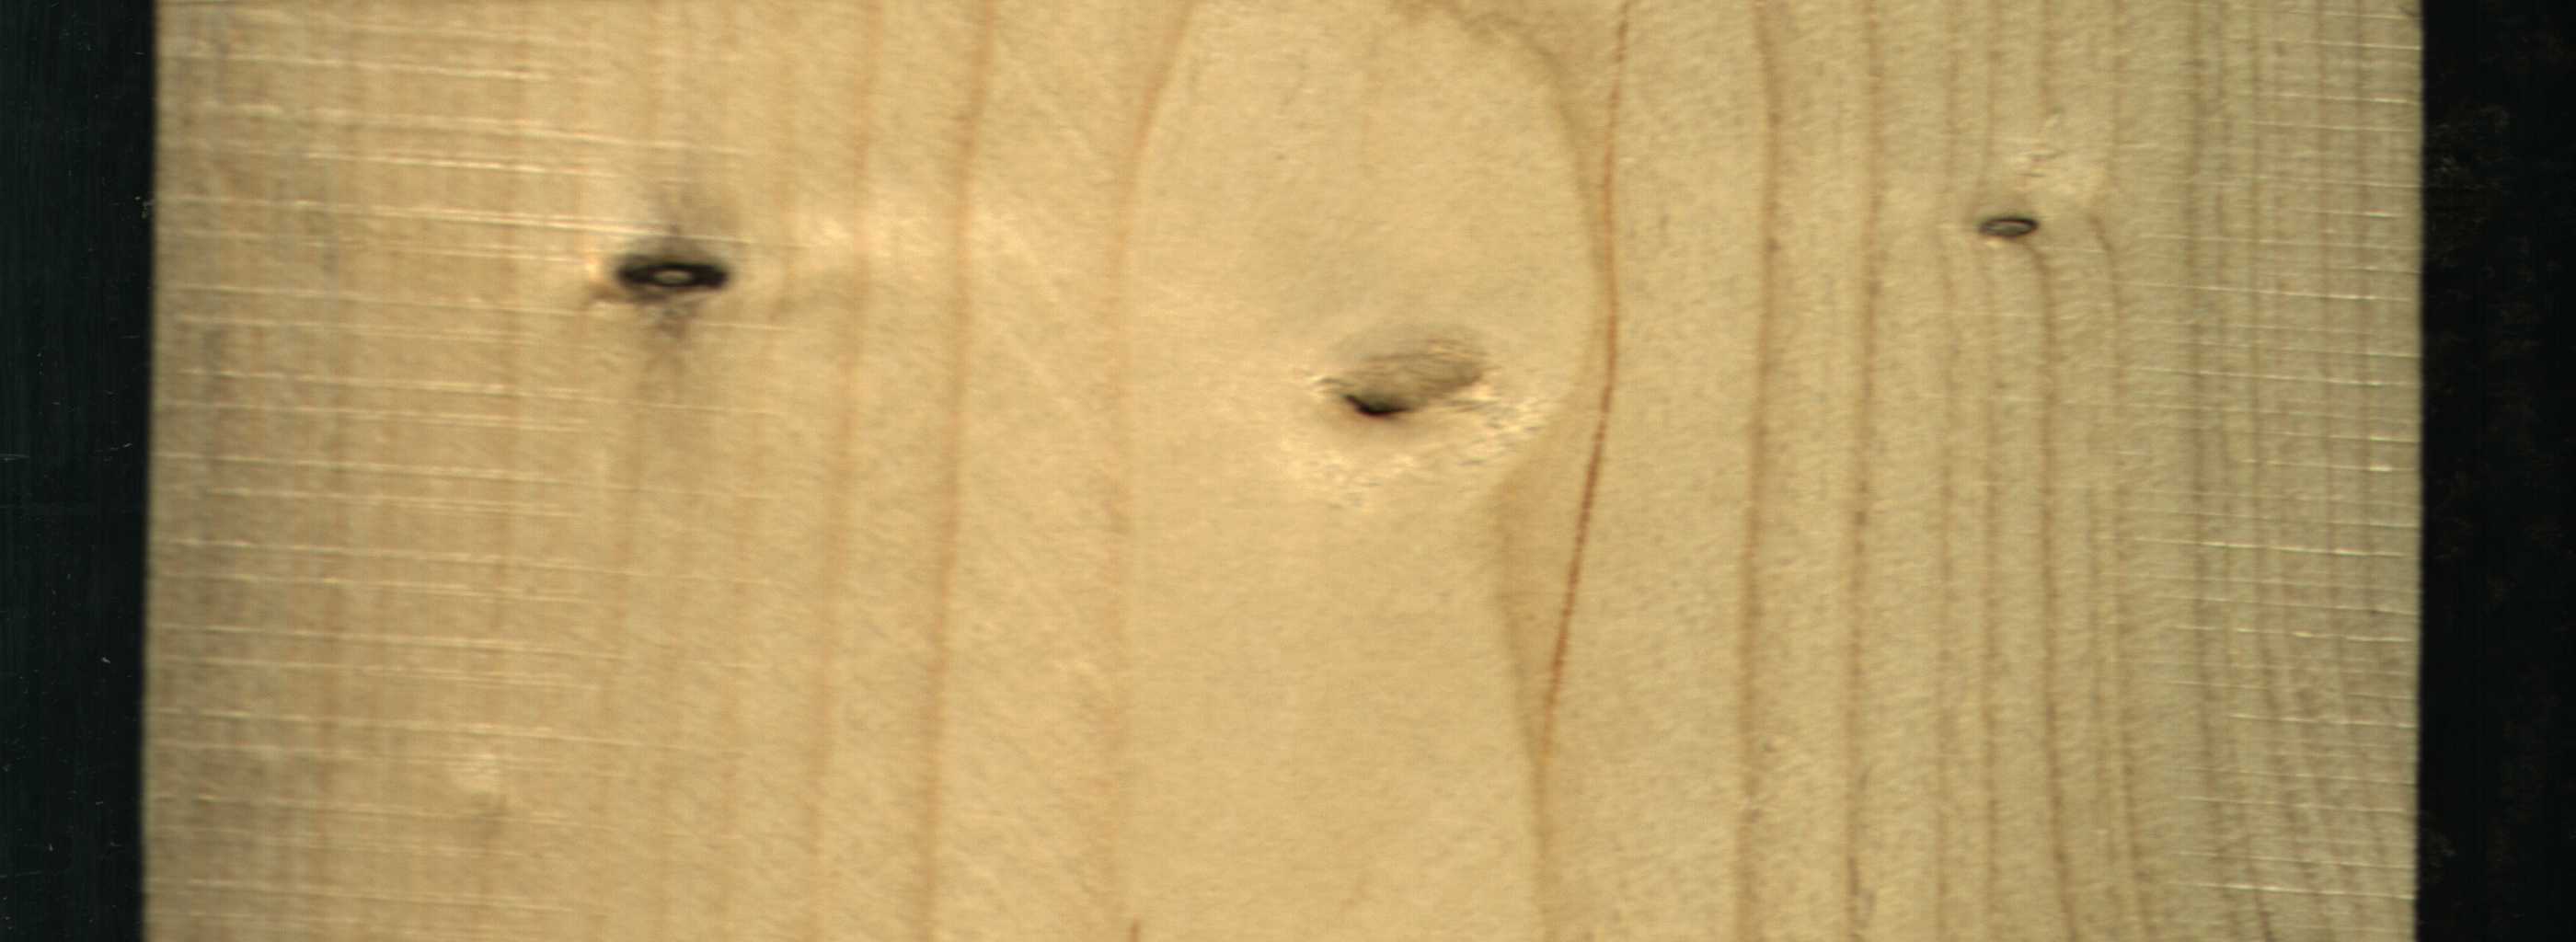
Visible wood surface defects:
resin
Dead_Knot
Dead_Knot
Live_Knot